高一 · 立体几何学
某多面体的三视图如图所示, 网格小正方形的边长为 1 , 则该多面体最长棱的长为 ( )

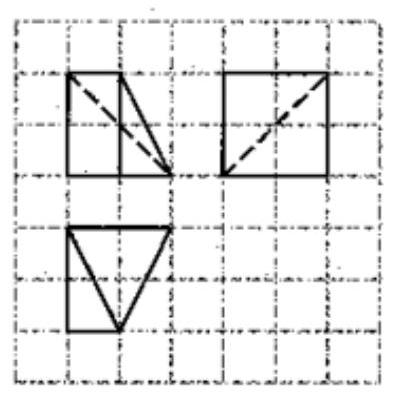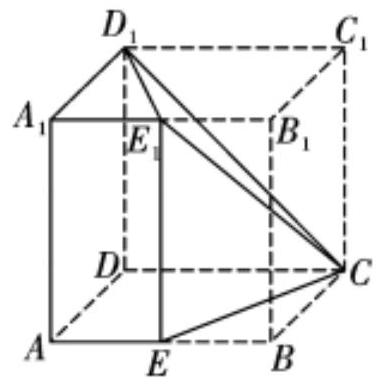
$\sqrt{5}$
B. $2 \sqrt{2}$
C. 3
D. $2 \sqrt{3}$
答案: C
解析: 【分析】

根据三视图还原几何体的直观图, 再计算各条棱的长, 并比较棱的大小, 即可得答案.

【详解】

多面体的直观图如图所示, $A E=A_{1} E_{1}=1, A D=A A_{1}=E E_{1}=A_{1} D_{1}=D D_{1}=D C=2$,

$C E=D_{1} E_{1}=\sqrt{5}, C D_{1}=2 \sqrt{2}, C E_{1}=3$, 最长棱为 $C E_{1}$, 其长为 3.

故选: C.

【点睛】

本题考查利用三视图还原几何体的直观图、几何体棱长计算, 考查空间想象能力和运算求解能力,求解时注意考虑的所有的棱长大小.